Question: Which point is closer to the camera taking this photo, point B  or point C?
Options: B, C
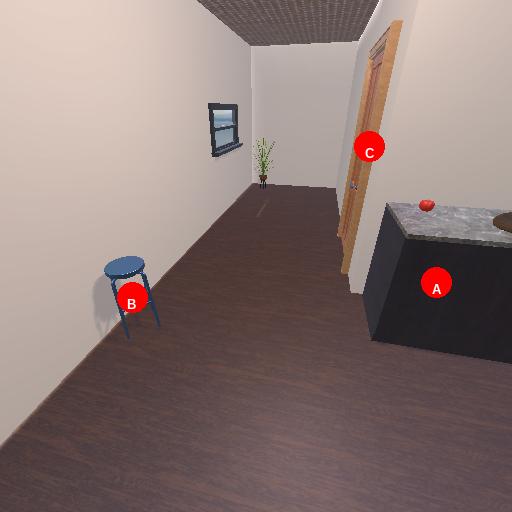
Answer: B